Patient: sex M, age 56
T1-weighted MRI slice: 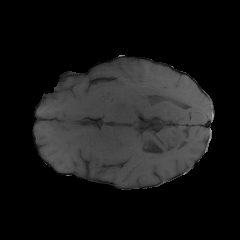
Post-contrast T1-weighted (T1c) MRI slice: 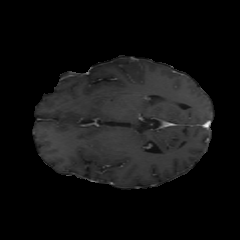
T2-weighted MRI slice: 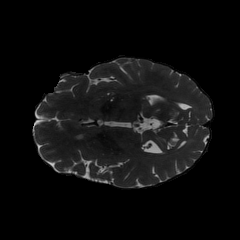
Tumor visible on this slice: no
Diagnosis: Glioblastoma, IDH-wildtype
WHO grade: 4